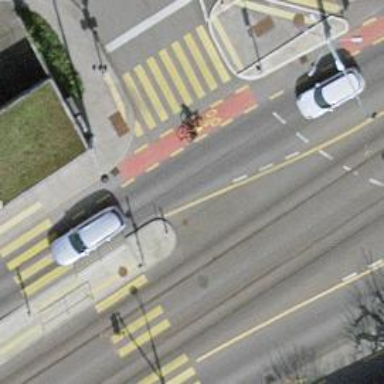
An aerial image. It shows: Road with traffic signals.